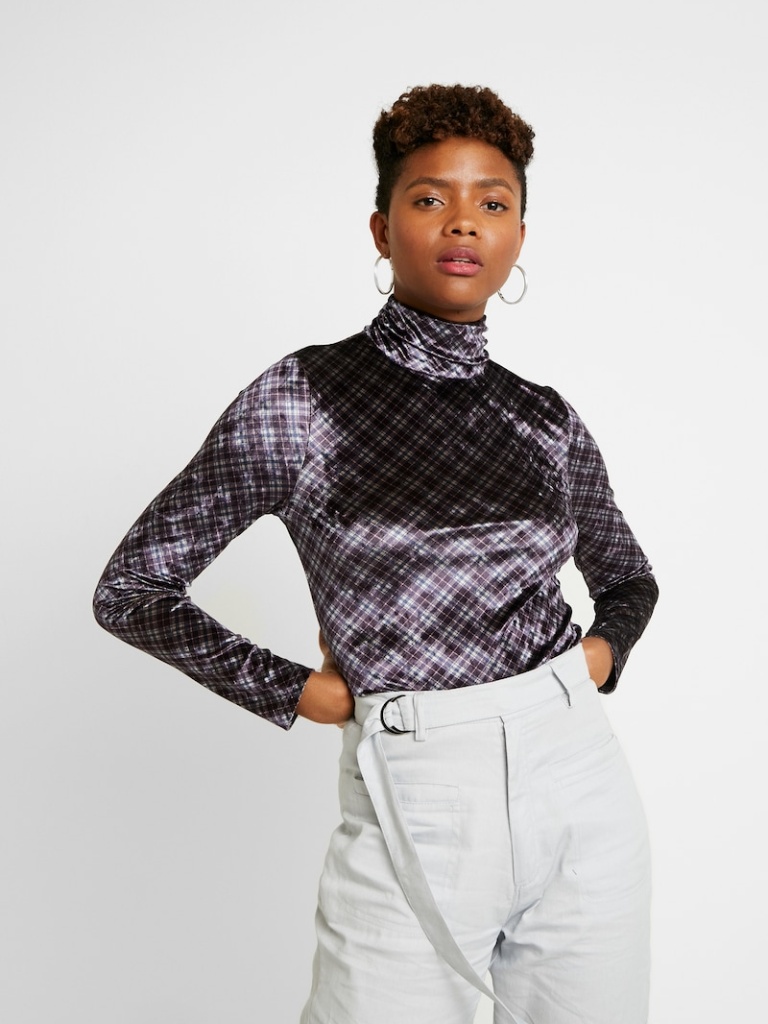
plaid tight a long-sleeved with the sleeves down hip length Fully Tucked in turtleneck turtleneck